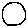
Label: circle